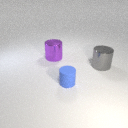
large purple metal cylinder to the left of small blue rubber cylinder